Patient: sex M, age 71
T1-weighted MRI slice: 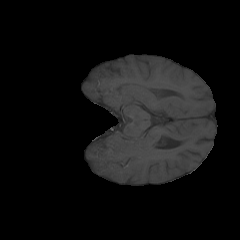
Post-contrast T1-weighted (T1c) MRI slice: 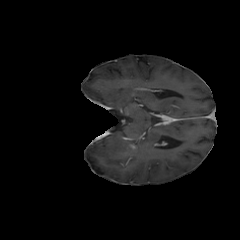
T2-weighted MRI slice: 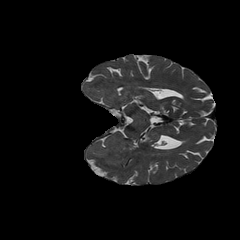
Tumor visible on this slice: no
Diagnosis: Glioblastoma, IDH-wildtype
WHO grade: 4